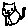
Label: cat